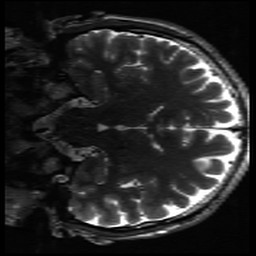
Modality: inplaneT2
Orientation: coronal